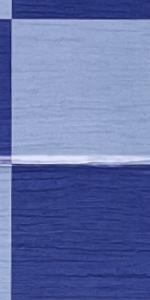
Label: Empty